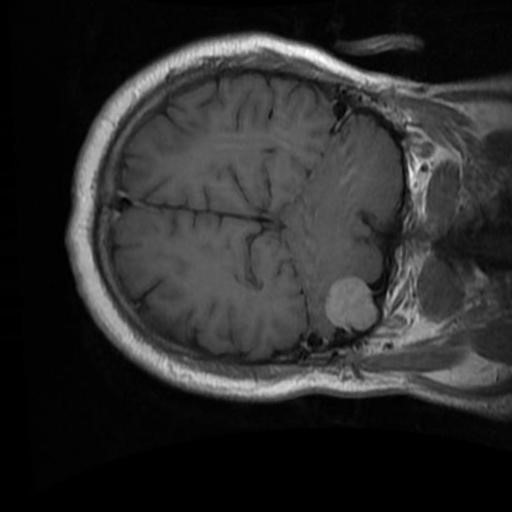
Label: brain_menin